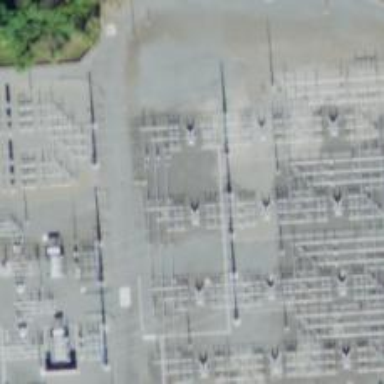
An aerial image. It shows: Outdoor power substation surrounded by fence. This substation operates at the transmission level.